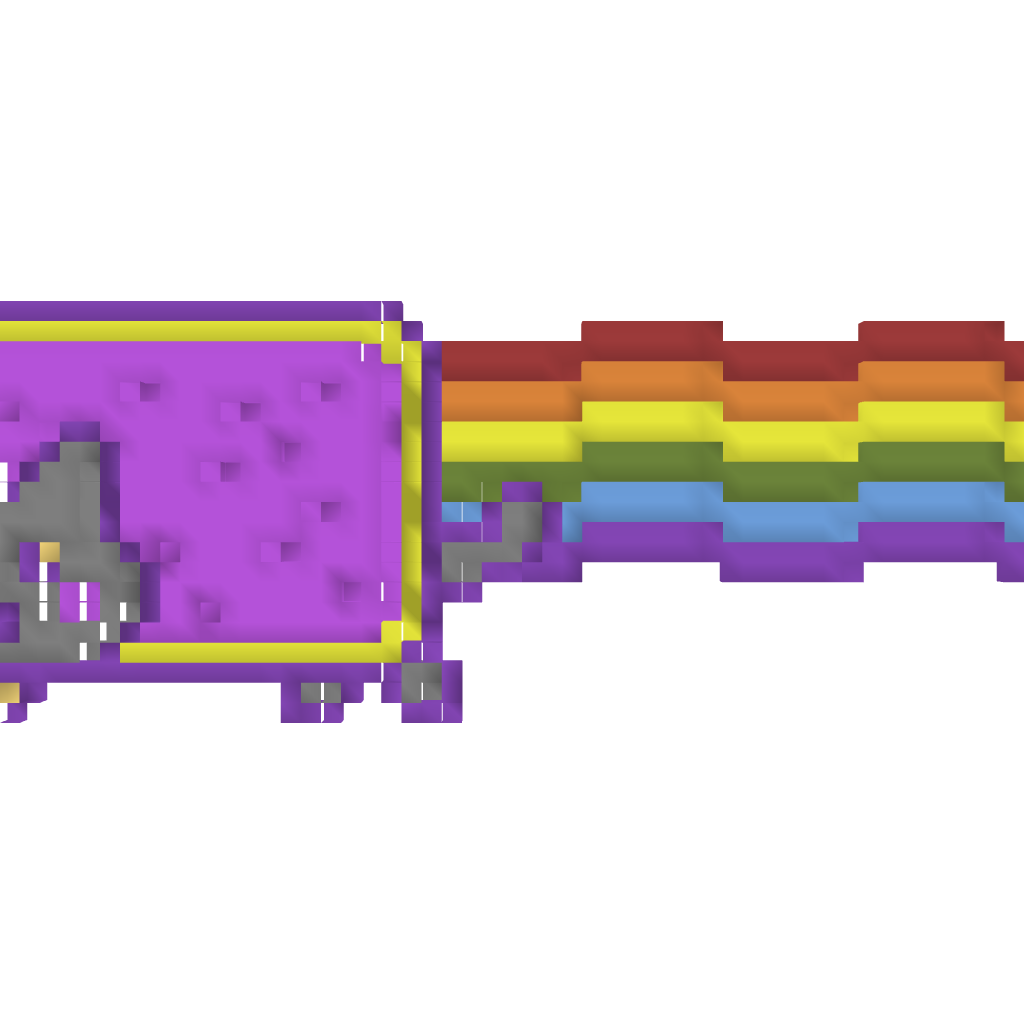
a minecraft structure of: Nyan Cat! pixel art high quality